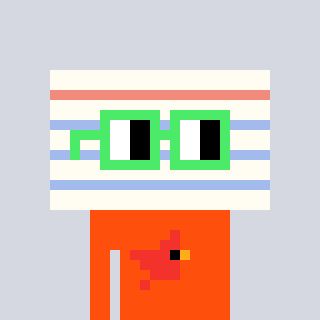
a pixel art character with square light green glasses, a empty notebook page-shaped head and a orange-colored body on a cool background